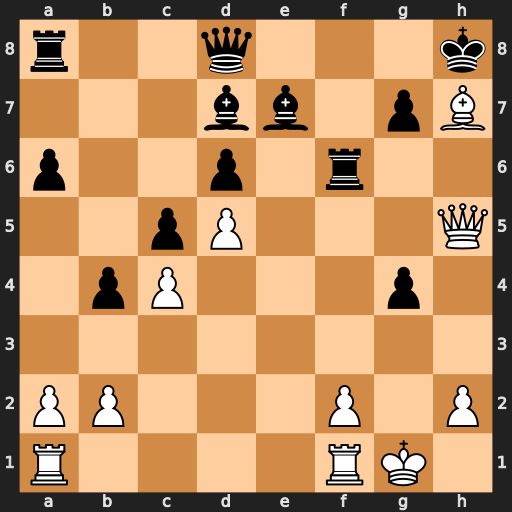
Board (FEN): r2q3k/3bb1pB/p2p1r2/2pP3Q/1pP3p1/8/PP3P1P/R4RK1
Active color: w
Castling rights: -
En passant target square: -
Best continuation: Bg6+ Kg8 Qh7+ Kf8 Qh8#